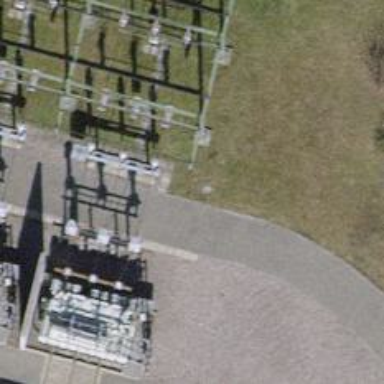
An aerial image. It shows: Switch for power supply.